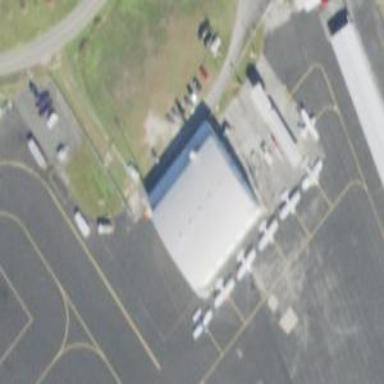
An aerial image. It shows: Building designed as airport hangar.